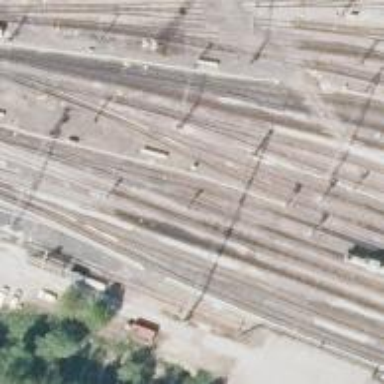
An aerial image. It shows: Railway signal.